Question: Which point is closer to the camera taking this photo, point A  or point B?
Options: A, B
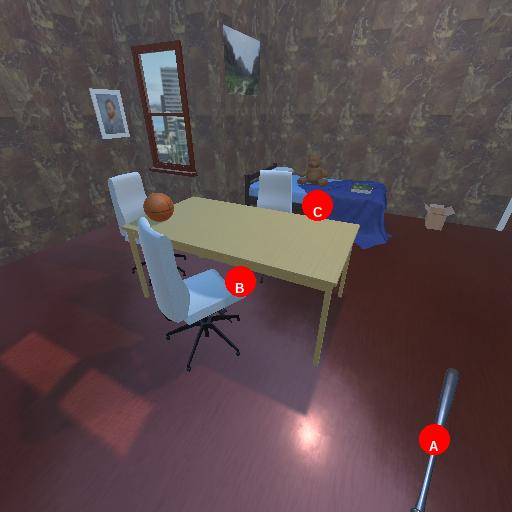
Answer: A